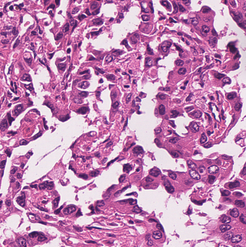
Tumor epithelial tissue: yes
Tumor-associated stroma tissue: yes
Normal tissue: no